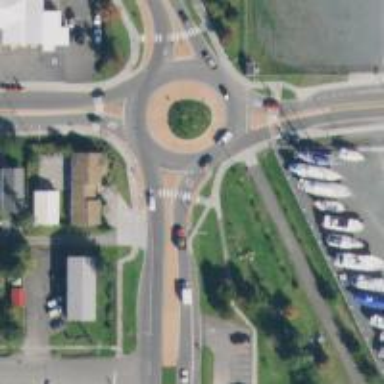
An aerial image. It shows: Secondary road made of asphalt leading to roundabout.